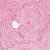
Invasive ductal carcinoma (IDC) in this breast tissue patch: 0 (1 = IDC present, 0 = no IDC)